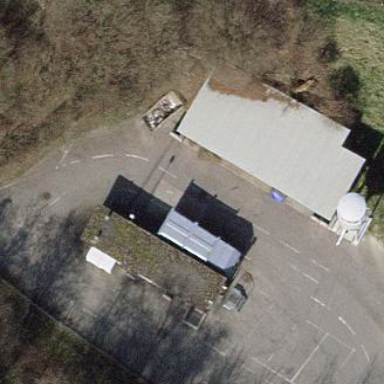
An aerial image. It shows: Shed.